Field crop: tomato
Growth stage: 2
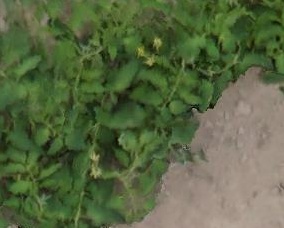
Species: tomato